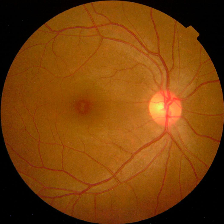
Diabetic retinopathy grade: No DR